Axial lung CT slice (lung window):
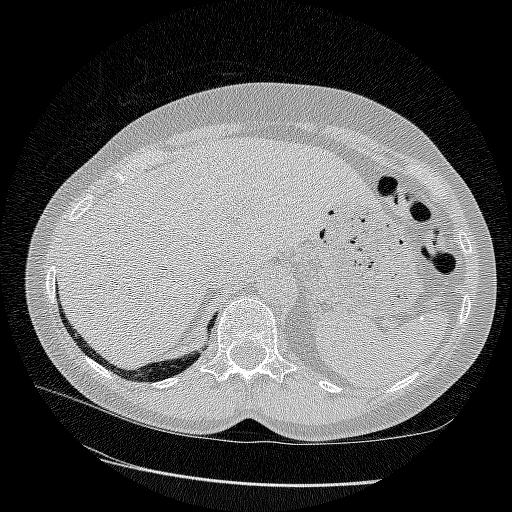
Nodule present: no